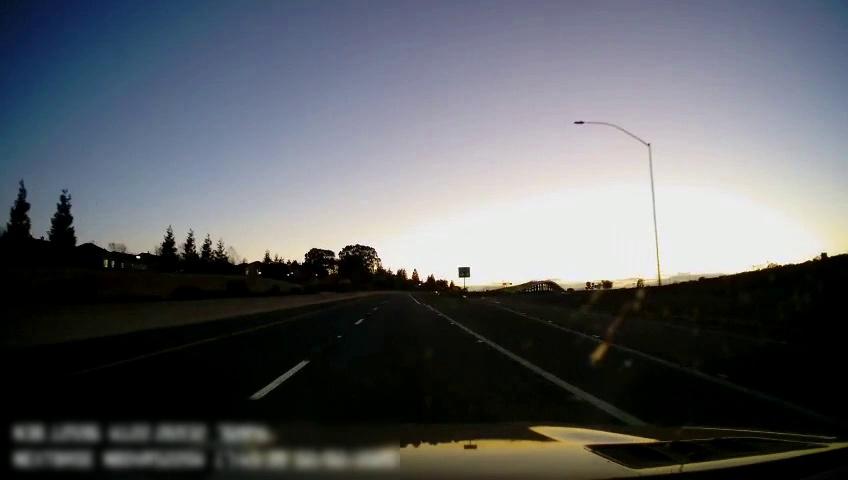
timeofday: Dusk/Dawn/Twilight
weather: Sunny
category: Drivable Space
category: Lanes | Current Lane
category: Lanes | Current Lane
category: Lanes | Alternate Lane
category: Lanes | Alternate Lane
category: Lanes | Alternate Lane